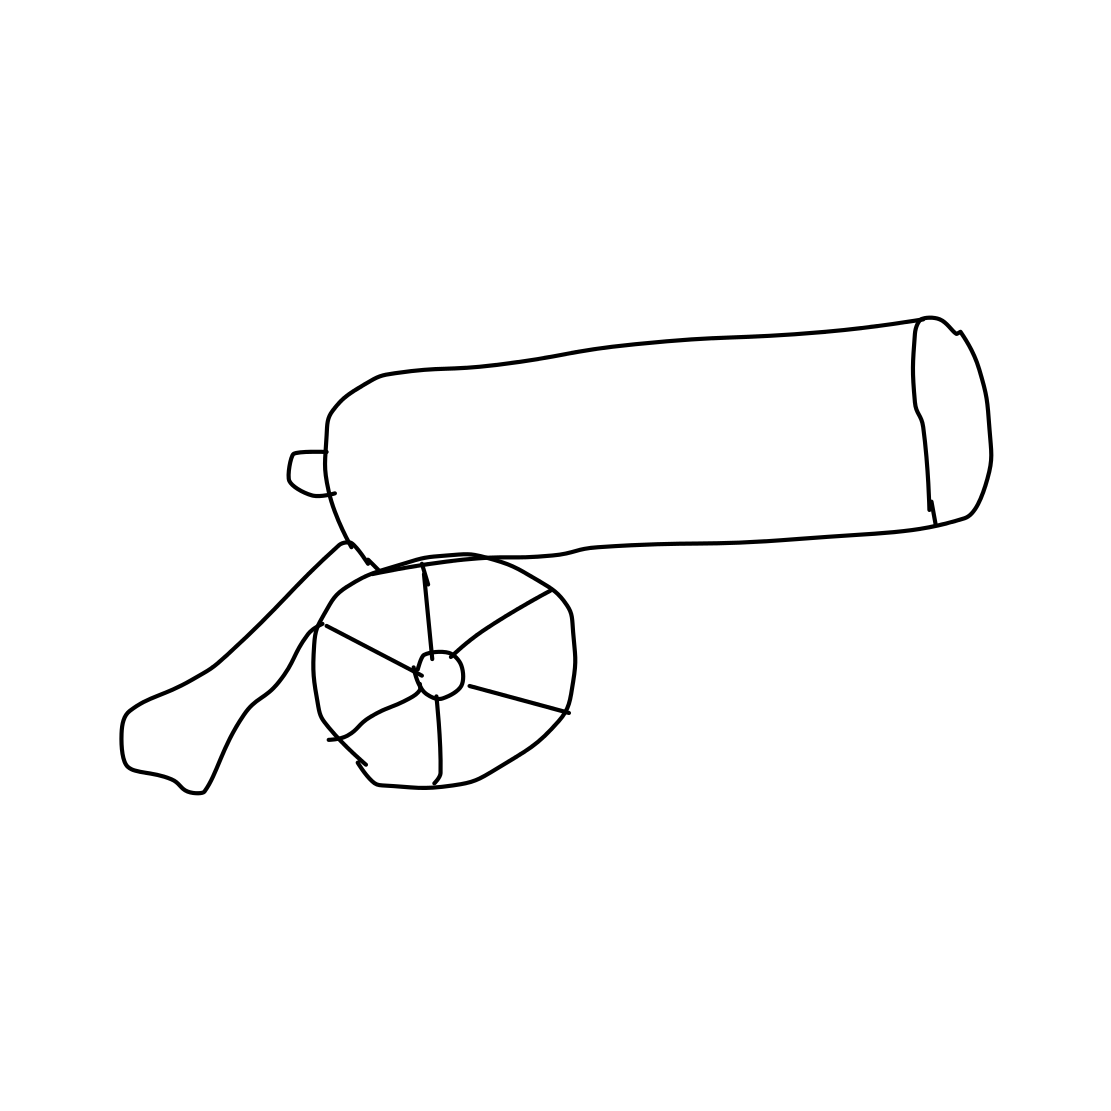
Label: cannon